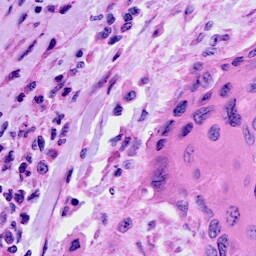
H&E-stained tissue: Cervix